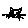
Label: cat